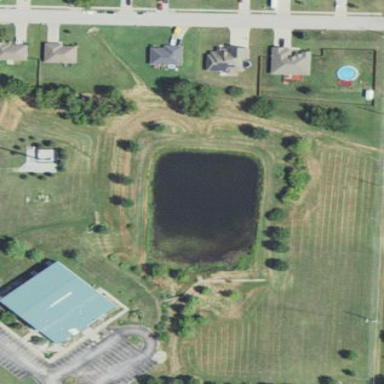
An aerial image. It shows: Pond with natural water.